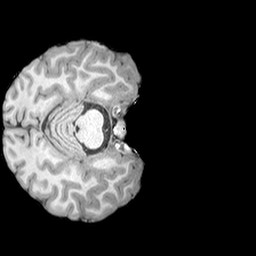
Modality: T1w
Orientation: axial
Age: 24
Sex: male
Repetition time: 2.3 s
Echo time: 0.0226 s